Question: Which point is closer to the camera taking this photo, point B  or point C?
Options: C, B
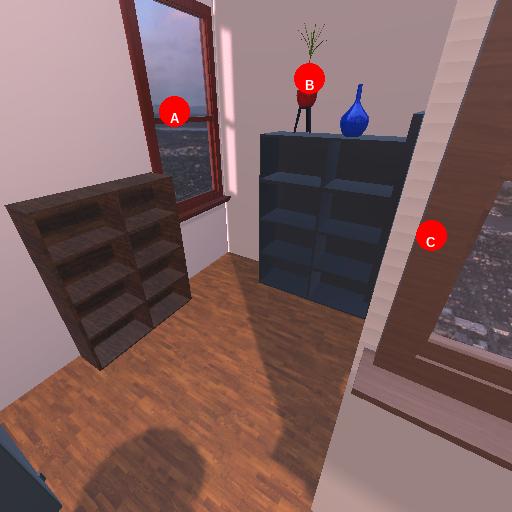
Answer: C